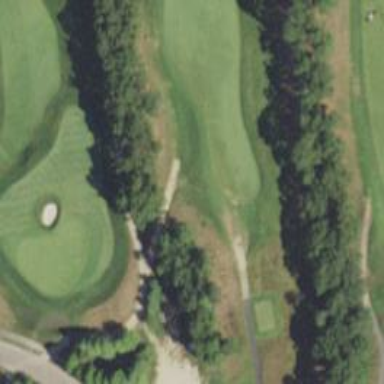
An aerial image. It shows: Golf cartpath that is also road path.